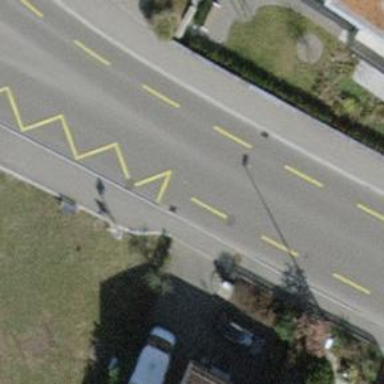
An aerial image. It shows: Bus stop with designated public transport stop position.